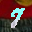
Label: 7